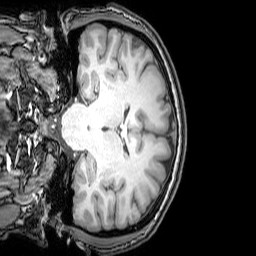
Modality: T1w
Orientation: coronal
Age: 20
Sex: male
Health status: healthy
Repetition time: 0.081 s
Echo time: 0.037 s